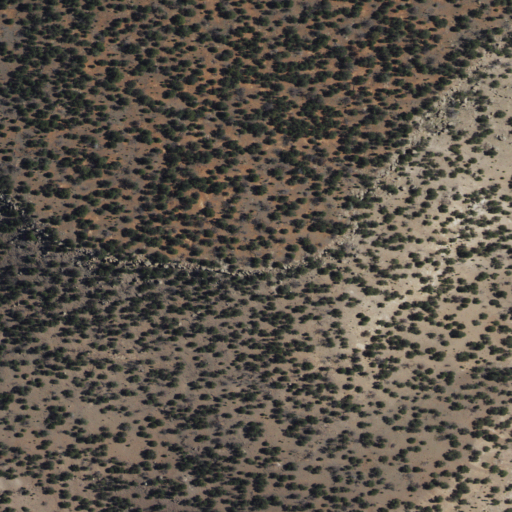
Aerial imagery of mountain in New Mexico named Wallace Mesa containing evergreen forest and shrub